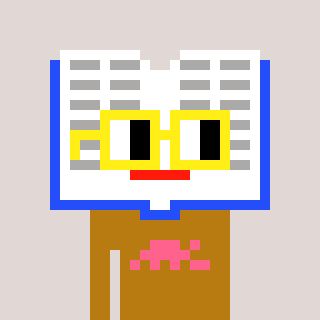
a pixel art character with square yellow glasses, a dictionary-shaped head and a gold-colored body on a warm background